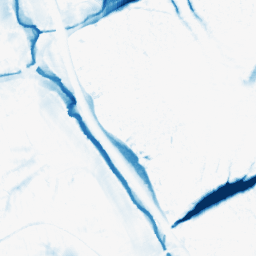
Category: morphological
Decomposition family: morphological_ellipse
Decomposition parameters: operation: closing
width: 30
height: 30
Upsampling method: quintic
Upsampling parameters: scale: 2
Upsampling scale: 2